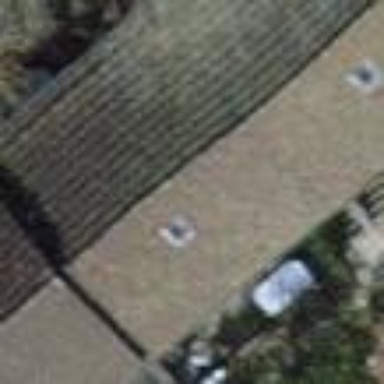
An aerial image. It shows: House with tiled roof.